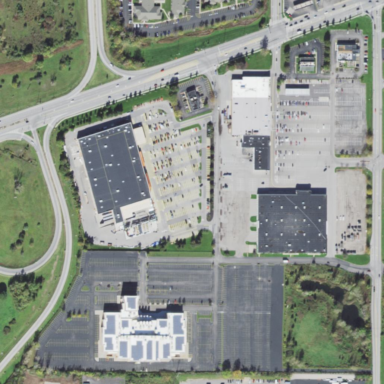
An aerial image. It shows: Retail area.